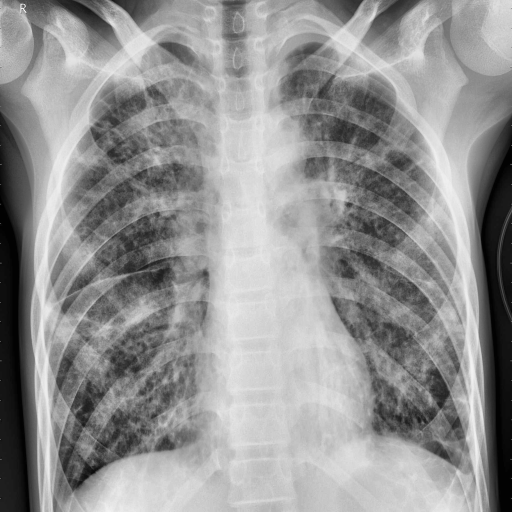
Finding: PNEUMONIA